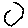
Label: hexagon